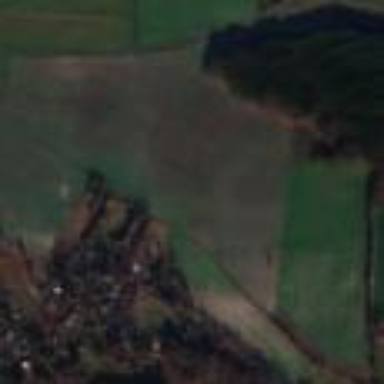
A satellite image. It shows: View of farmland.